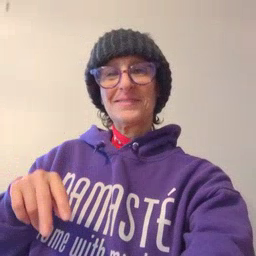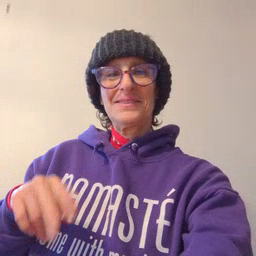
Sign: dance